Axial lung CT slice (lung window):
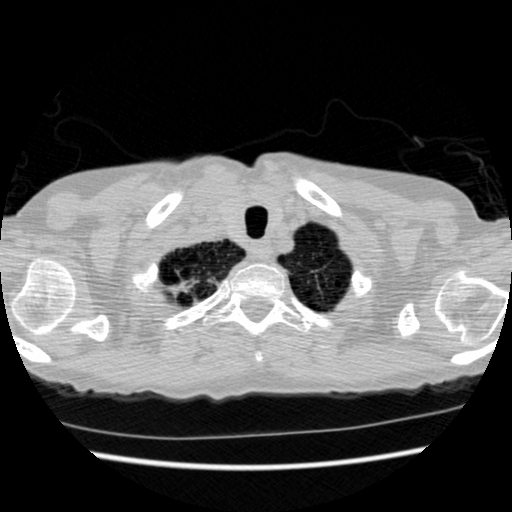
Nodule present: yes
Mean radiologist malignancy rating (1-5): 4